Field crop: maize
Growth stage: 1
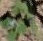
Species: chenopodium